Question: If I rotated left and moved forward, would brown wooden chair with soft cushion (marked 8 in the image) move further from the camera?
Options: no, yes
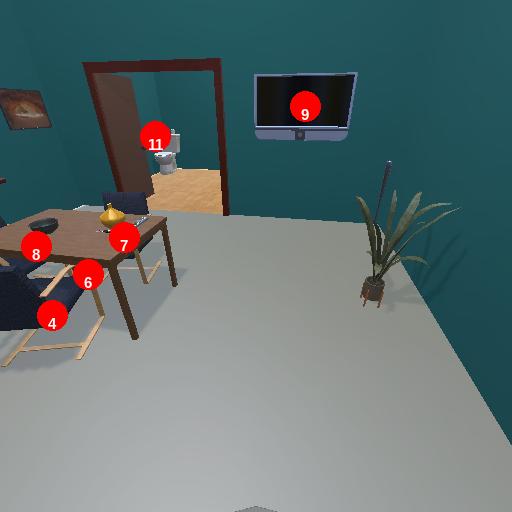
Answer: no